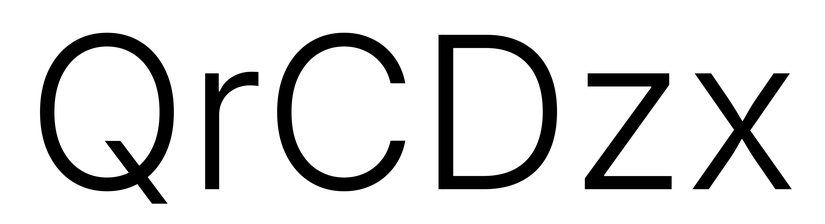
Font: Inter_Light